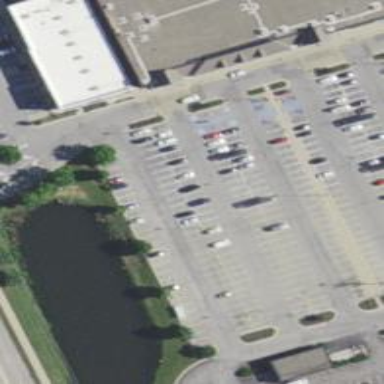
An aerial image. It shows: Trolley bay.